Interaction volume radius: 10 \u00c5
Interaction volume height: 45 \u00c5
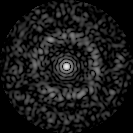
Disorder parameter: 0.8414